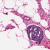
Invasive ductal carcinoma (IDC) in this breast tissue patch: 0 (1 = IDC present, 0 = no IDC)